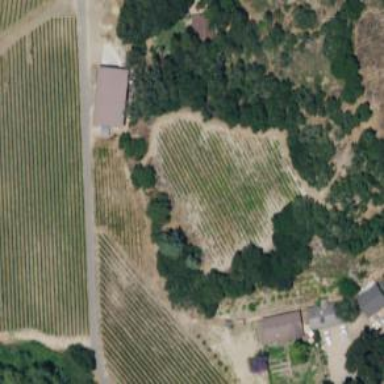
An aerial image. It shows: Vineyard where grapes are grown.